Question: I want to POST JSON data having nested objects in it with the help of Asynctask in android studio, but I don't have good knowledge of API implementation in android studio. I am all new in android studio. I have successfully POST this data from POSTMAN, but I am not able to implement the code for it, also I don't have any tutorials for Asynctask. Please help me to implement code for this.
This is my Json data having nested Objects in it:

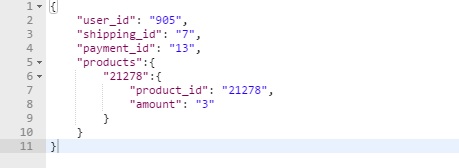
Answer: You don't need Async, <URL> does it in the background for you. Put your JSONObject in the method instead of 'new JSONObject'. And YourURL - i.e '/api/route/'.
'''
RequestQueue queue = Volley.newRequestQueue(this);
JsonObjectRequest request_json = new JsonObjectRequest(YourURL, new JSONObject(params)),
new Response.Listener<JSONObject>() {
@Override
public void onResponse(JSONObject response) {
try {
//Do what you want on response
} catch (Exception e) {
e.printStackTrace();
}
}
}, new Response.ErrorListener() {
@Override
public void onErrorResponse(VolleyError error) {
//If there's an error...
}
});
//Add process to queue to get JSON in background thread
queue.add(request_json);
'''